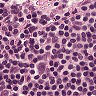
Metastatic tissue present: no